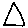
Label: triangle